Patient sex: M
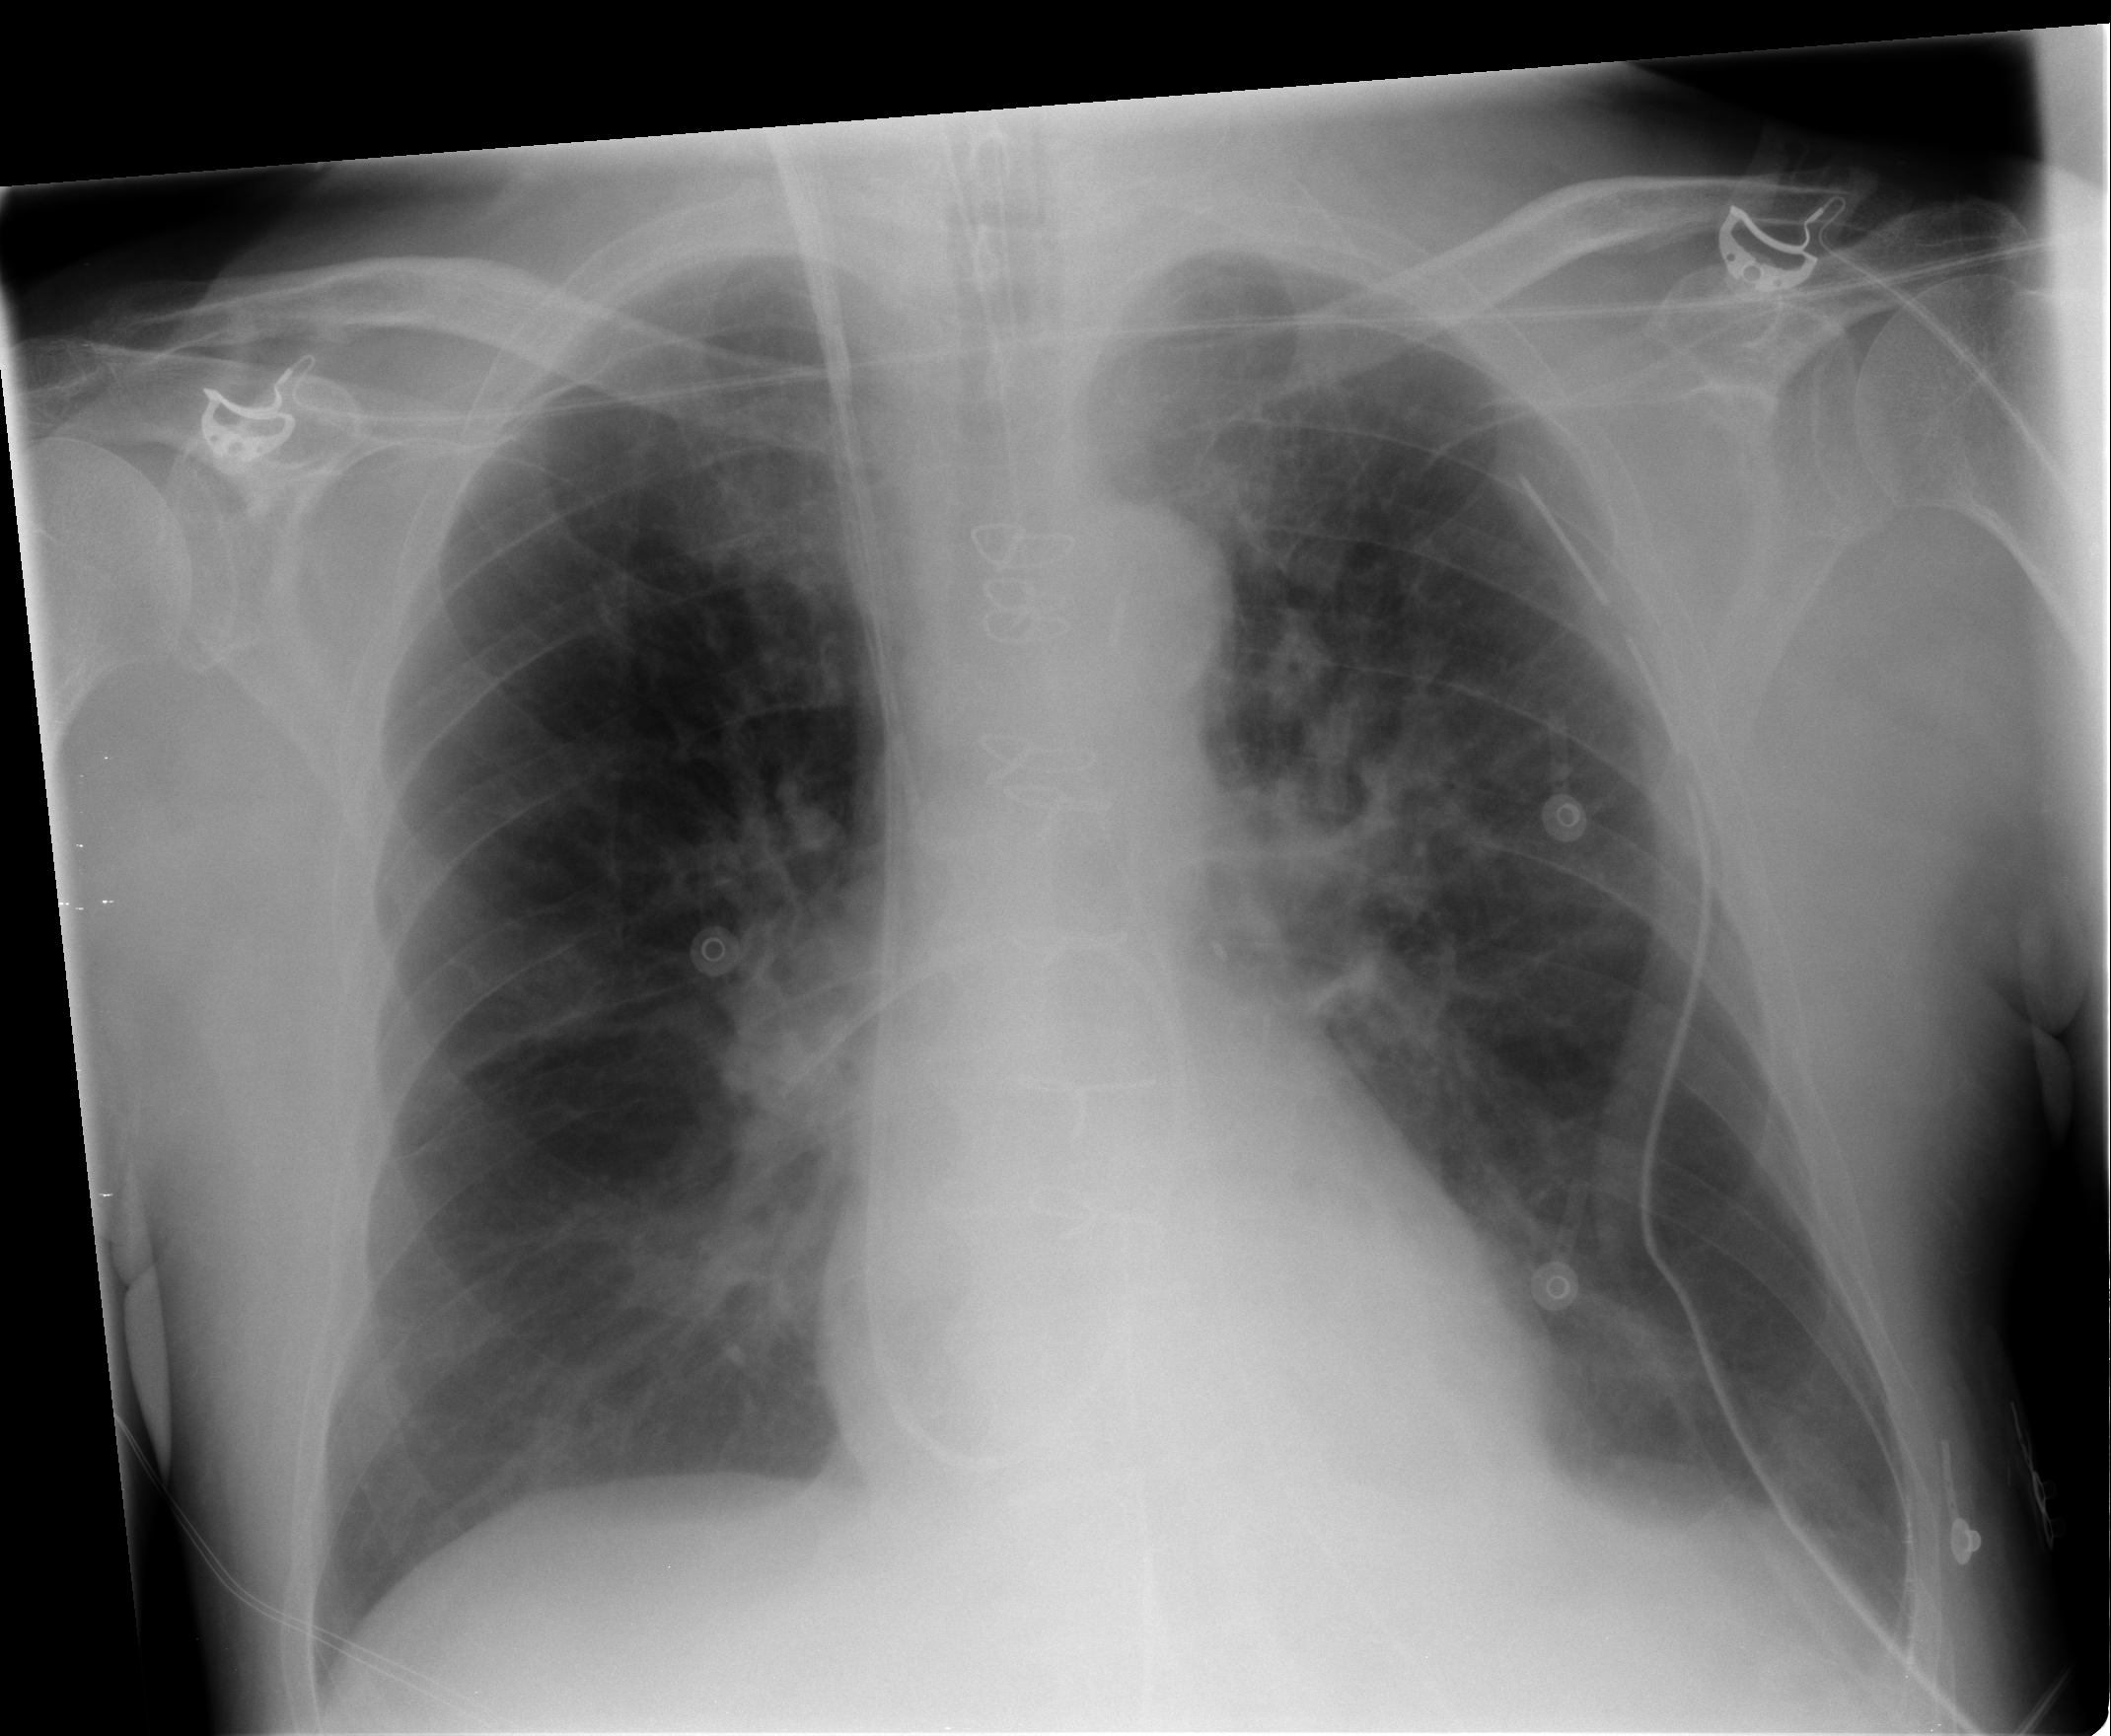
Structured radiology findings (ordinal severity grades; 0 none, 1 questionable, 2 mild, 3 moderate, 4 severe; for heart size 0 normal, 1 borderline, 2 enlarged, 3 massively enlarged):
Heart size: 0
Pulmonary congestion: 2
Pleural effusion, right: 2
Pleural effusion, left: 2
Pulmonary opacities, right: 0
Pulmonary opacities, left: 0
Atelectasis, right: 0
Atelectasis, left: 0